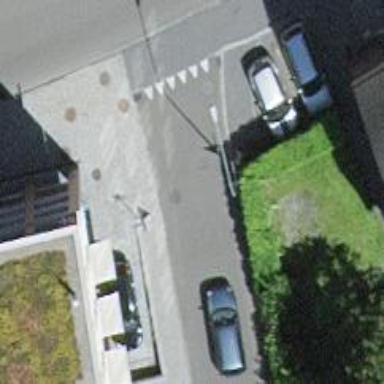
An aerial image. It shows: Residential road with asphalt surface and sidewalk on the left side.